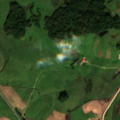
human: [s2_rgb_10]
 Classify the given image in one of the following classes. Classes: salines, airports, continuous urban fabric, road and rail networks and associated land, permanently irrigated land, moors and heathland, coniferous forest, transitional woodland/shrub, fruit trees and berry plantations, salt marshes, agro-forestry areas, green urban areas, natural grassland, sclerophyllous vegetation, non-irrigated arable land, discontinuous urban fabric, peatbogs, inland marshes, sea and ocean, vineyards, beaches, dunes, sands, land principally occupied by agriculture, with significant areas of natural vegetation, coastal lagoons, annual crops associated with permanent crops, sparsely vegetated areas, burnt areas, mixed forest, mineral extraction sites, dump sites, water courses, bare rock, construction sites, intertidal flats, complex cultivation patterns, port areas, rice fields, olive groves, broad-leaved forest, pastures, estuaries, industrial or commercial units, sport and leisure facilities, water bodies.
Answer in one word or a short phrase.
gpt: non-irrigated arable land, pastures, complex cultivation patterns, mixed forest